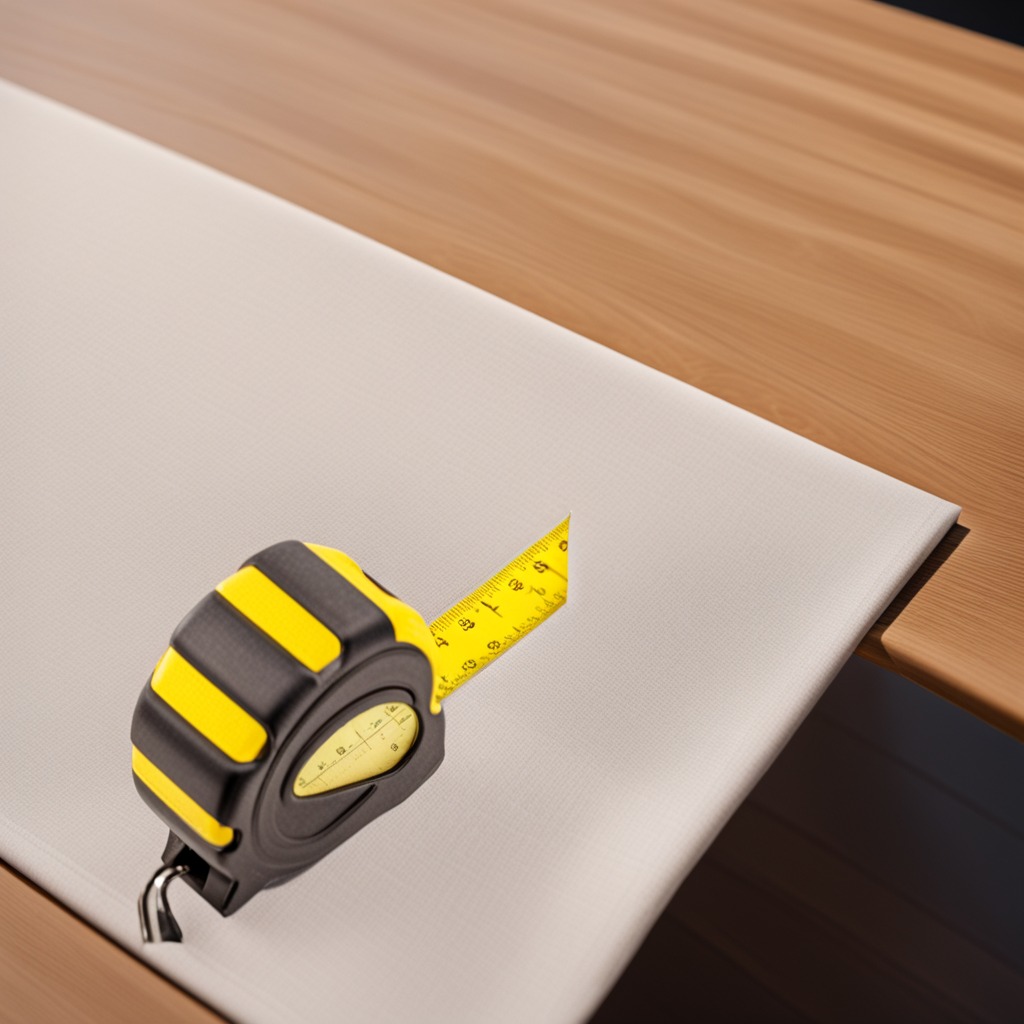
A measuring tape is lying on the wooden table.